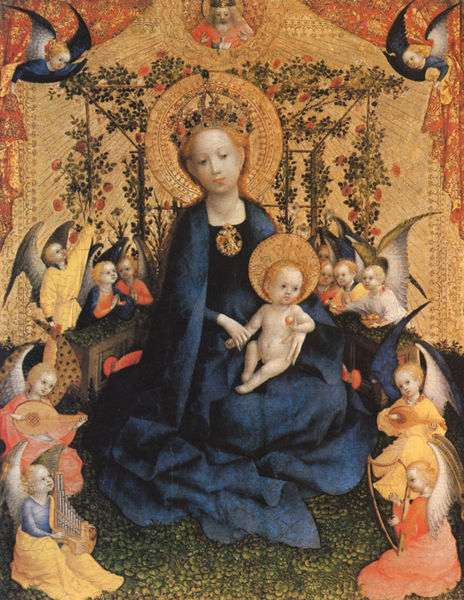
Titel: Muttergottes in der Rosenlaube
Künstler: Stefan Lochner
Institution: Köln, Wallraf-Richartz-Museum
Schlagwörter: blau, flügel, gemälde, gott, umhang, sitzen, blumen, blüten, rosen, wiese, malerei, taube, vorhang, gold, mantel, kind, mutter, brosche, edelsteine, krone, engel, garten, apfel, kette, blue, crown, feathers, red, black, golden, gray, green, woman, flowers, pink, floor, strahlen, hocken, beten, gebet, girlanden, heiligenschein, christus, jesus, angel, angels, apple, harp, naked, nude, mittelalter, andacht, lap, heiliger, boy, child, grass, garden, plants, god, harfe, heilig, maria, madonna, mutter gottes, marie, coat, mother, beard, peinture, goldgrund, robe, wings, virgin, cherub, cherubs, bleu, kronr, mantle, music, enfant, vierge, jesuskind, köln, kobalt, dove, anges, christ, gottvater, baby, christuskind, dieu, mary, organ, tan, stefan, father, wing, bible, hortus conclusus, umringt, vine, vines, guitar, halo, lute, infant, virgin mary, jesus christ, jewel, halos, rosenhag, mother and child, madonna and child, jewels, goldleaf, rosenhaag, lochner, virgin and child, naissance, vierge à l'enfant, wallraf-richartz, cerubs, lattice, présentation, mante, golder, stfan lochner, stefan lochner, instuments, robre bleue, moye, âge, walraff-richartz, wallraf-richartz-museum, golden leaf